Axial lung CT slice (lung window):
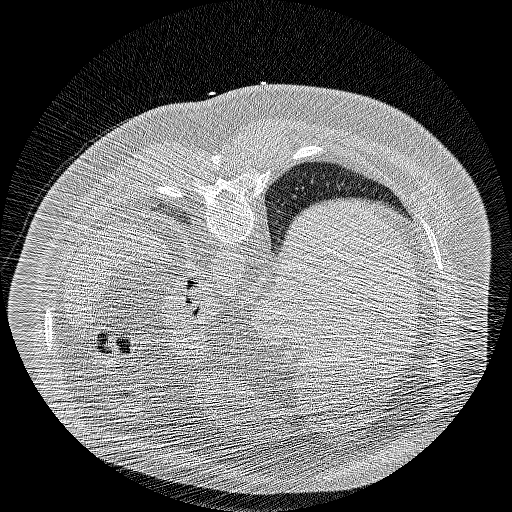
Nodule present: no